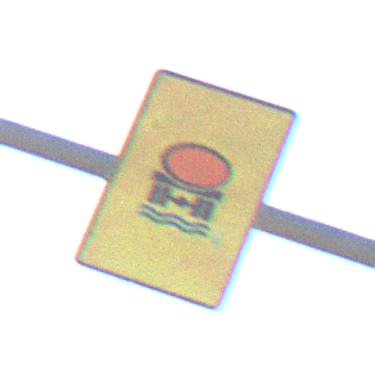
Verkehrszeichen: FahrzeugeMitWassergefaehrdenderLadungOhnePfeilsymbol
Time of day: SunriseSunset
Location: Outdoor (Nature)
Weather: Clear
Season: NotSpecified
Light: Natural